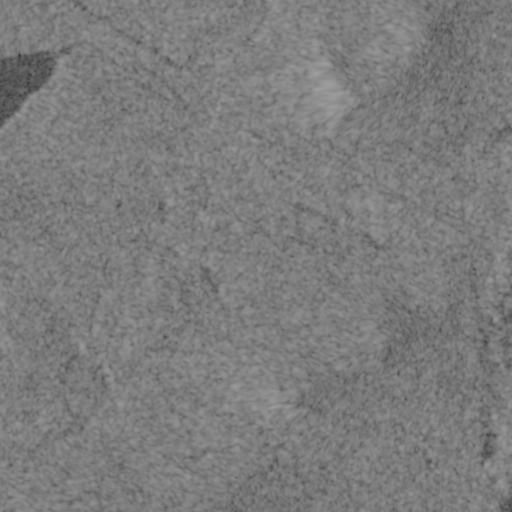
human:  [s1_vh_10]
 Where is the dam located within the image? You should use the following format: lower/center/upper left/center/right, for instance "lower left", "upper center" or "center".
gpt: The dam is located in the upper left of the image.
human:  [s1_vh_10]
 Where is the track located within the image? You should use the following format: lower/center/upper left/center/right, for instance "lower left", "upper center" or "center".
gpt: There is no track in the image.

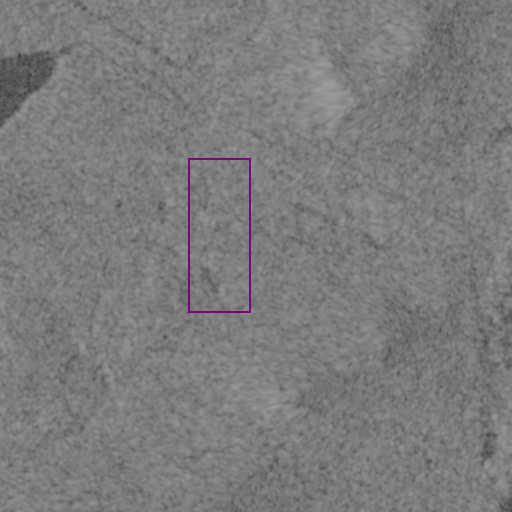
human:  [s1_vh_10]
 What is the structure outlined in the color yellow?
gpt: There is no yellow outline.
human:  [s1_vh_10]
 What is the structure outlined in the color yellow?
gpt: There is no structure outlined in yellow.